Question: I'm working with a complicated xml schema, for which I have created a class structure using xsd.exe (with some effort). I can now reliably deserialize the xml into the generated class structure. For example, consider the following xml from the web service:
'''
<ODM FileType="Snapshot" CreationDateTime="2009-10-09T19:58:46.5967434Z" ODMVersion="1.3.0" SourceSystem="XXX" SourceSystemVersion="999">
<Study OID="2">
<GlobalVariables>
<StudyName>Test1</StudyName>
<StudyDescription/>
<ProtocolName>Test0001</ProtocolName>
</GlobalVariables>
<MetaDataVersion OID="1" Name="Base Version" Description=""/>
<MetaDataVersion OID="2" Name="Test0001" Description=""/>
<MetaDataVersion OID="3" Name="Test0002" Description=""/>
</Study>
</ODM>
'''
I can deserialize the xml as follows:
'''
public ODMcomplexTypeDefinitionStudy GetStudy(string studyId)
{
ODMcomplexTypeDefinitionStudy study = null;
ODM odm = Deserialize<ODM>(Service.GetStudy(studyId));
if (odm.Study.Length > 0)
study = odm.Study[0];
return study;
}
'''
Service.GetStudy() returns an HTTPResponse stream from the web service. And Deserialize() is a helper method that deserializes the stream into the object type T.
My question is this: is it more efficient to let the deserialization process create the entire class structure and deserialize the xml, or is it more efficient to grab only the xml of interest and deserialize that xml. For example, I could replace the above code with:
'''
public ODMcomplexTypeDefinitionStudy GetStudy(string studyId)
{
ODMcomplexTypeDefinitionStudy study = null;
using (XmlReader reader = XmlReader.Create(Service.GetStudy(studyId)))
{
XDocument xdoc = XDocument.Load(reader);
XNamespace odmns = xdoc.Root.Name.Namespace;
XElement elStudy = xdoc.Root.Element(odmns + "Study");
study = Deserialize<ODMcomplexTypeDefinitionStudy>(elStudy.ToString());
}
return study;
}
'''
I suspect that the first approach is preferred -- there is a lot of dom manipulation going on in the second example, and the deserialization process must have optimizations; however, what happens when the xml grows dramatically? Let's say the source returns 1 MB of xml and I'm really only interested in a very small component of that xml. Should I let the deserialzation process fill up the containing ODM class with all it's arrays and properties of child nodes? Or just go get the child node as in the second example!!??
Not sure this helps, but here's a summary image of the dilemma:

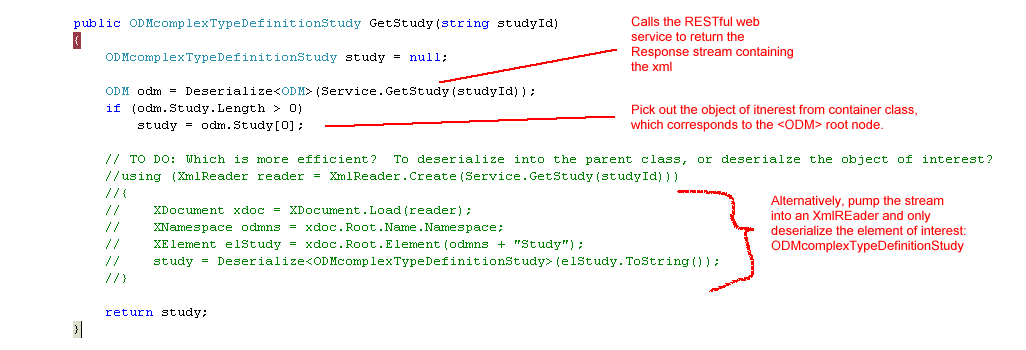
Answer: Brett,
Later versions of .net will build custom serializer assemblies. Click on project properties -> build and look for "Generate serialization assemblies" and change to On. The XML deserializer will use these assemblies which are customized to the classes in your project. They are much faster and less resource intensive since reflection is not involved.
I would go this route so that if you class changes you will not have to worry about serialization issues. Performance should not be an issue.